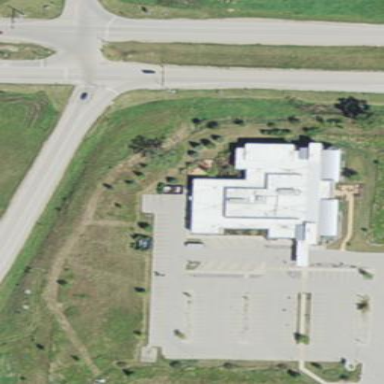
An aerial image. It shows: Commercial building housing healthcare clinic.